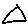
Label: triangle